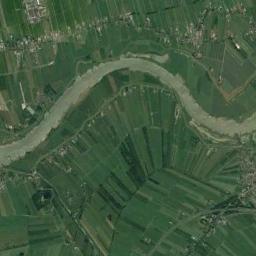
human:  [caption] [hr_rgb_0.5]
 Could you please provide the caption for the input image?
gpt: Many trees are around the river .

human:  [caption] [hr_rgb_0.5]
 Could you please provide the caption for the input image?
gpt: The river goes through green farmland .

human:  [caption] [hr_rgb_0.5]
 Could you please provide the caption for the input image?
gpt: A curved, Light green river with several shapes, With bustling cities and green and tan mixed fields on both sides of the bank .

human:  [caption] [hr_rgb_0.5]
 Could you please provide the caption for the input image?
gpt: The green river goes through the farmland and some villages are next to the river .

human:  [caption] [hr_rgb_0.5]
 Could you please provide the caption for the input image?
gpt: There are many green farmlands around the river .